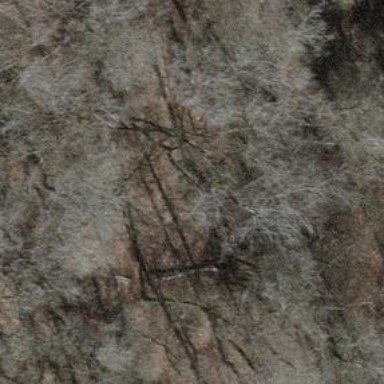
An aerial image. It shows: Cliff in nature.